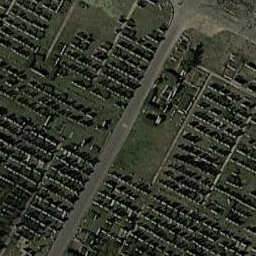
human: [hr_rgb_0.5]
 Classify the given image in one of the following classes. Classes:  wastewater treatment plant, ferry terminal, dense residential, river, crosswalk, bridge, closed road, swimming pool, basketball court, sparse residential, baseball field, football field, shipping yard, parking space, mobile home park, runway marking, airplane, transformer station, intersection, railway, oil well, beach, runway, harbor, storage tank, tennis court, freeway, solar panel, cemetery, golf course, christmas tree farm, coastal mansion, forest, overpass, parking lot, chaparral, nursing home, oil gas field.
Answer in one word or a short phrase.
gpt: cemetery